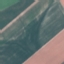
Land use / land cover: AnnualCrop